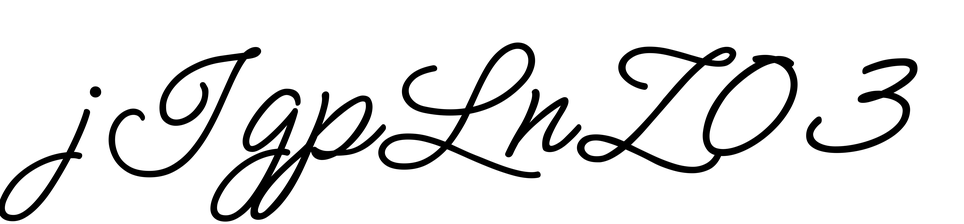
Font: MeowScript-Regular